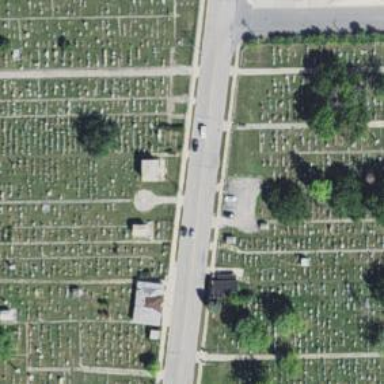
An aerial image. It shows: Sector within cemetery.